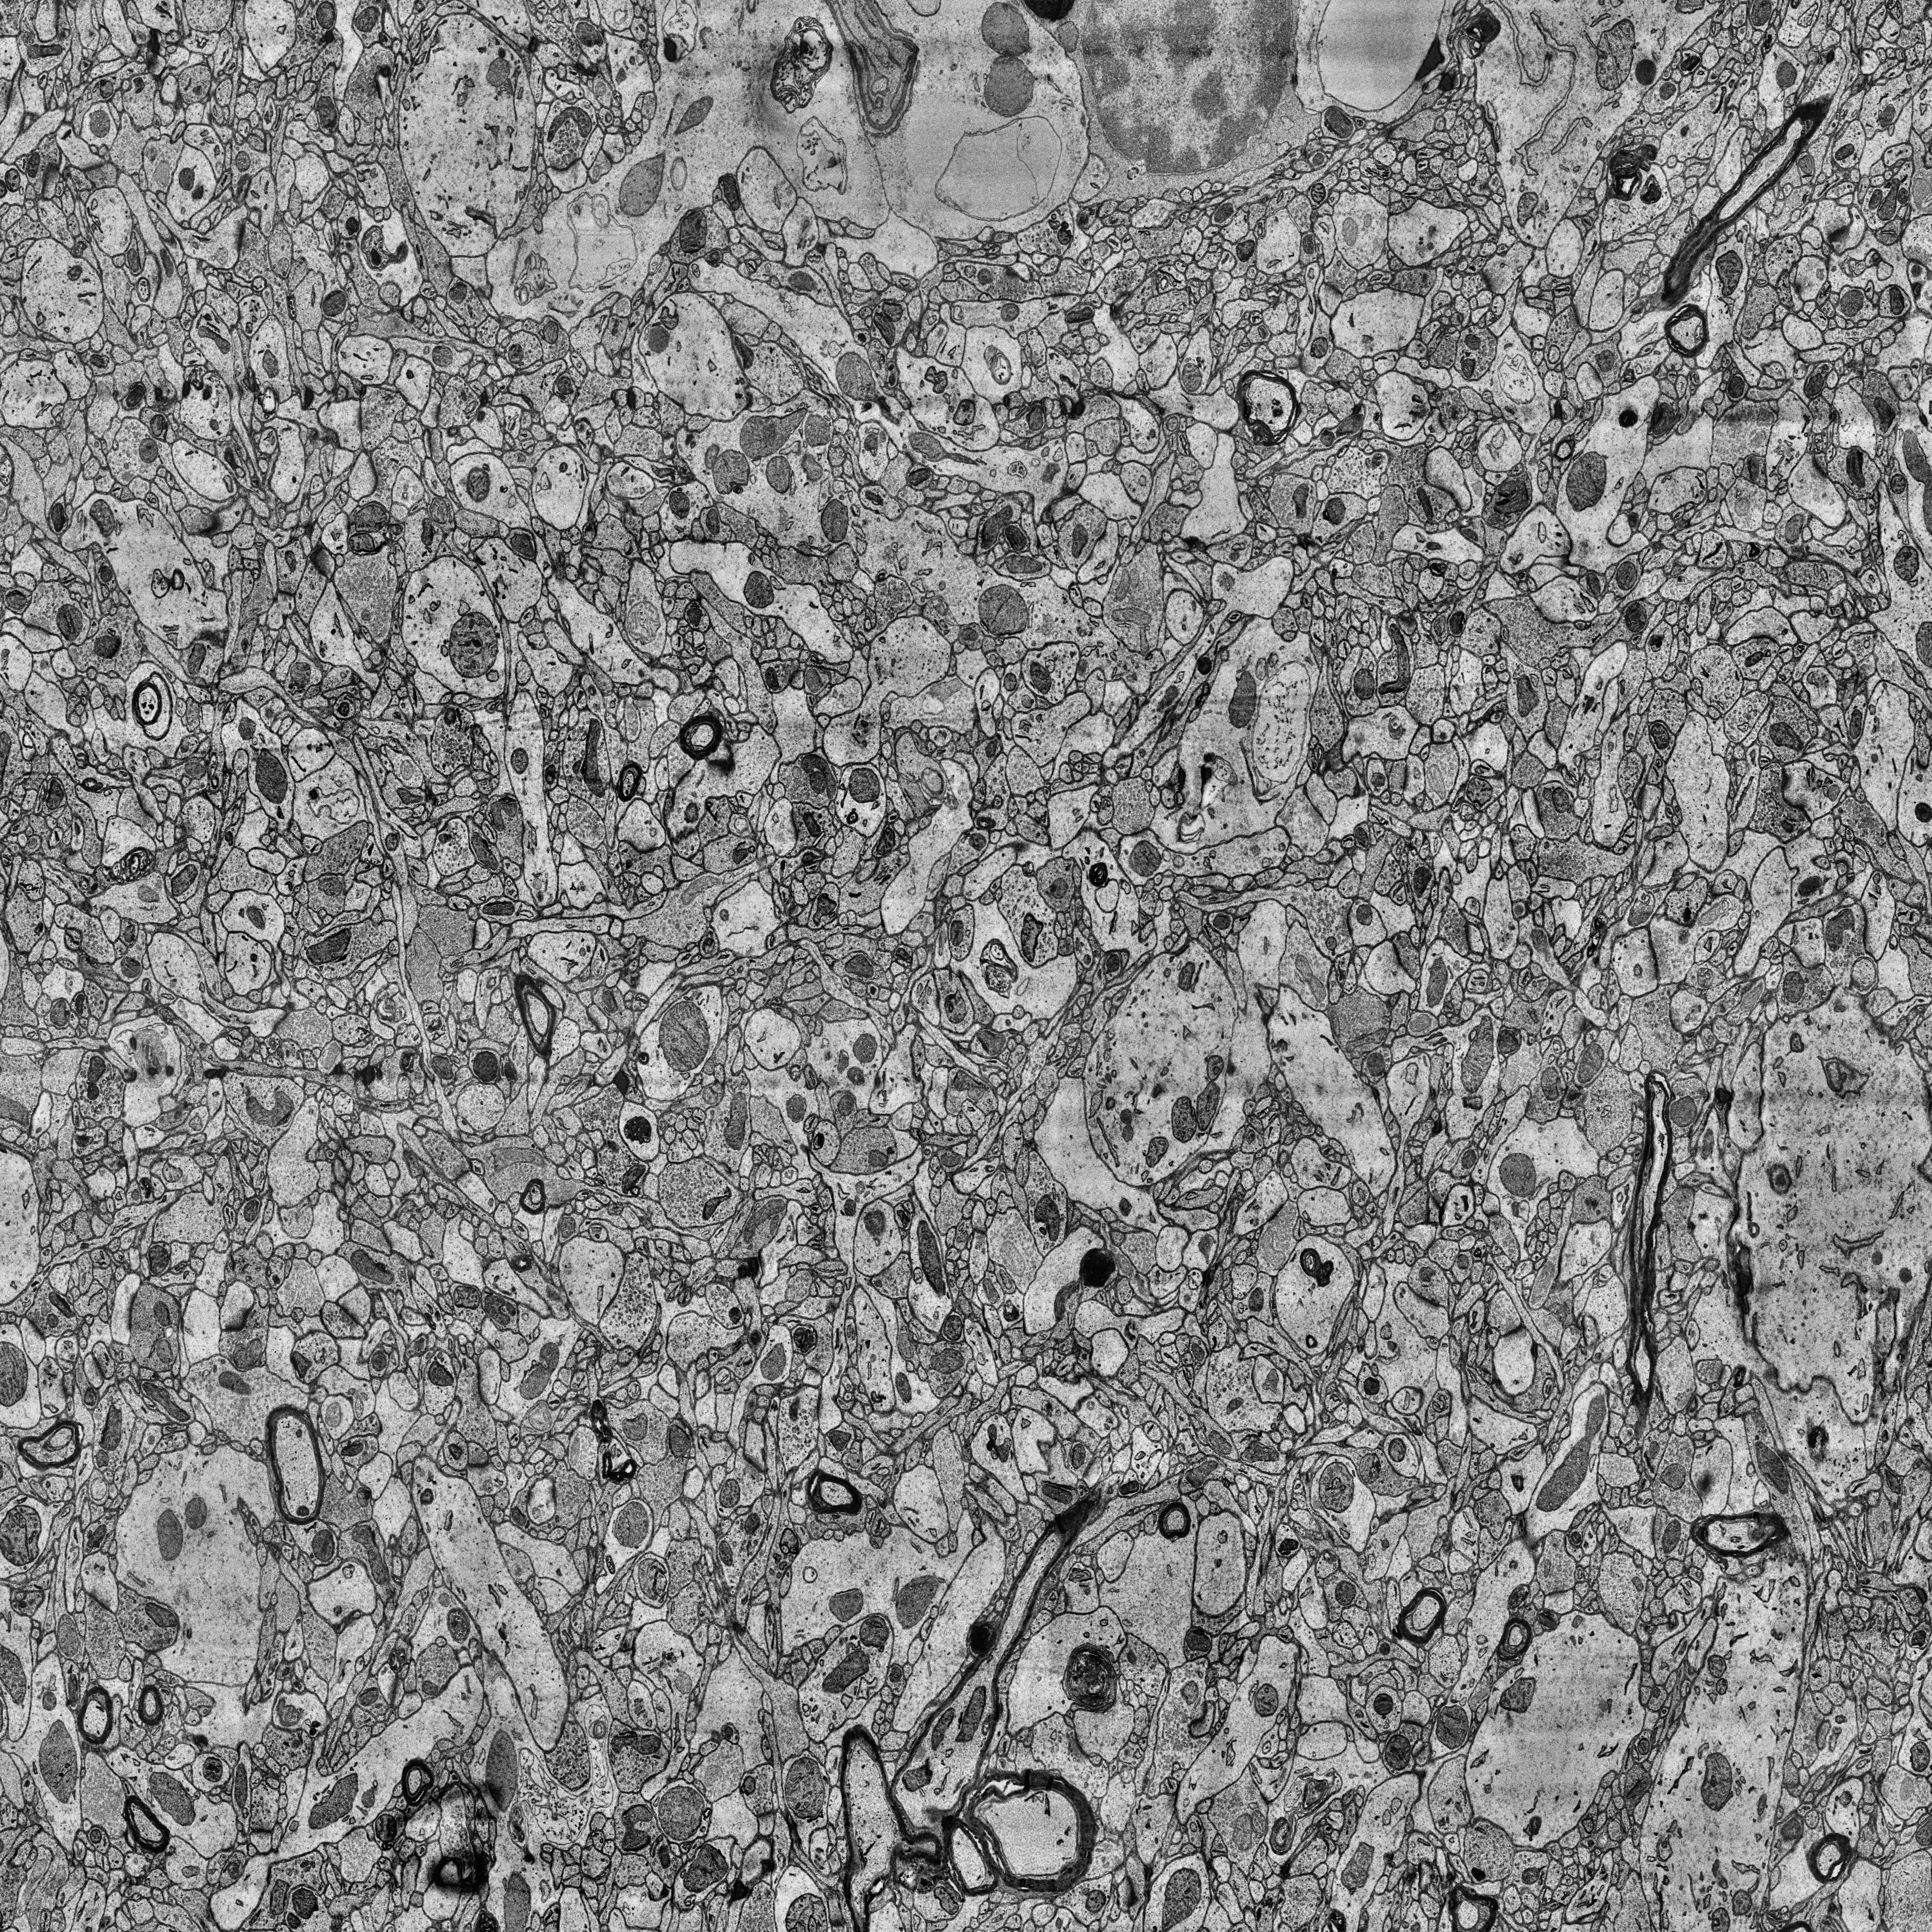
Electron microscopy slice of human cortex tissue
Slice depth (z): 147
Mitochondria instances in slice: 524